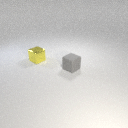
small yellow metal cube to the left of small gray rubber cube